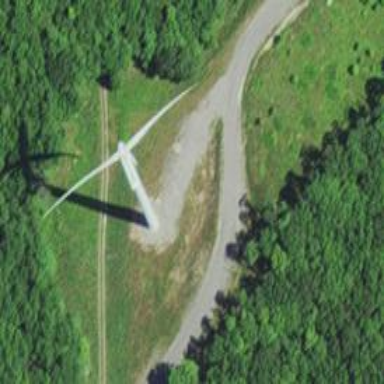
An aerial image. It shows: Wind generator using horizontal axis wind turbines.